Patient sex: M
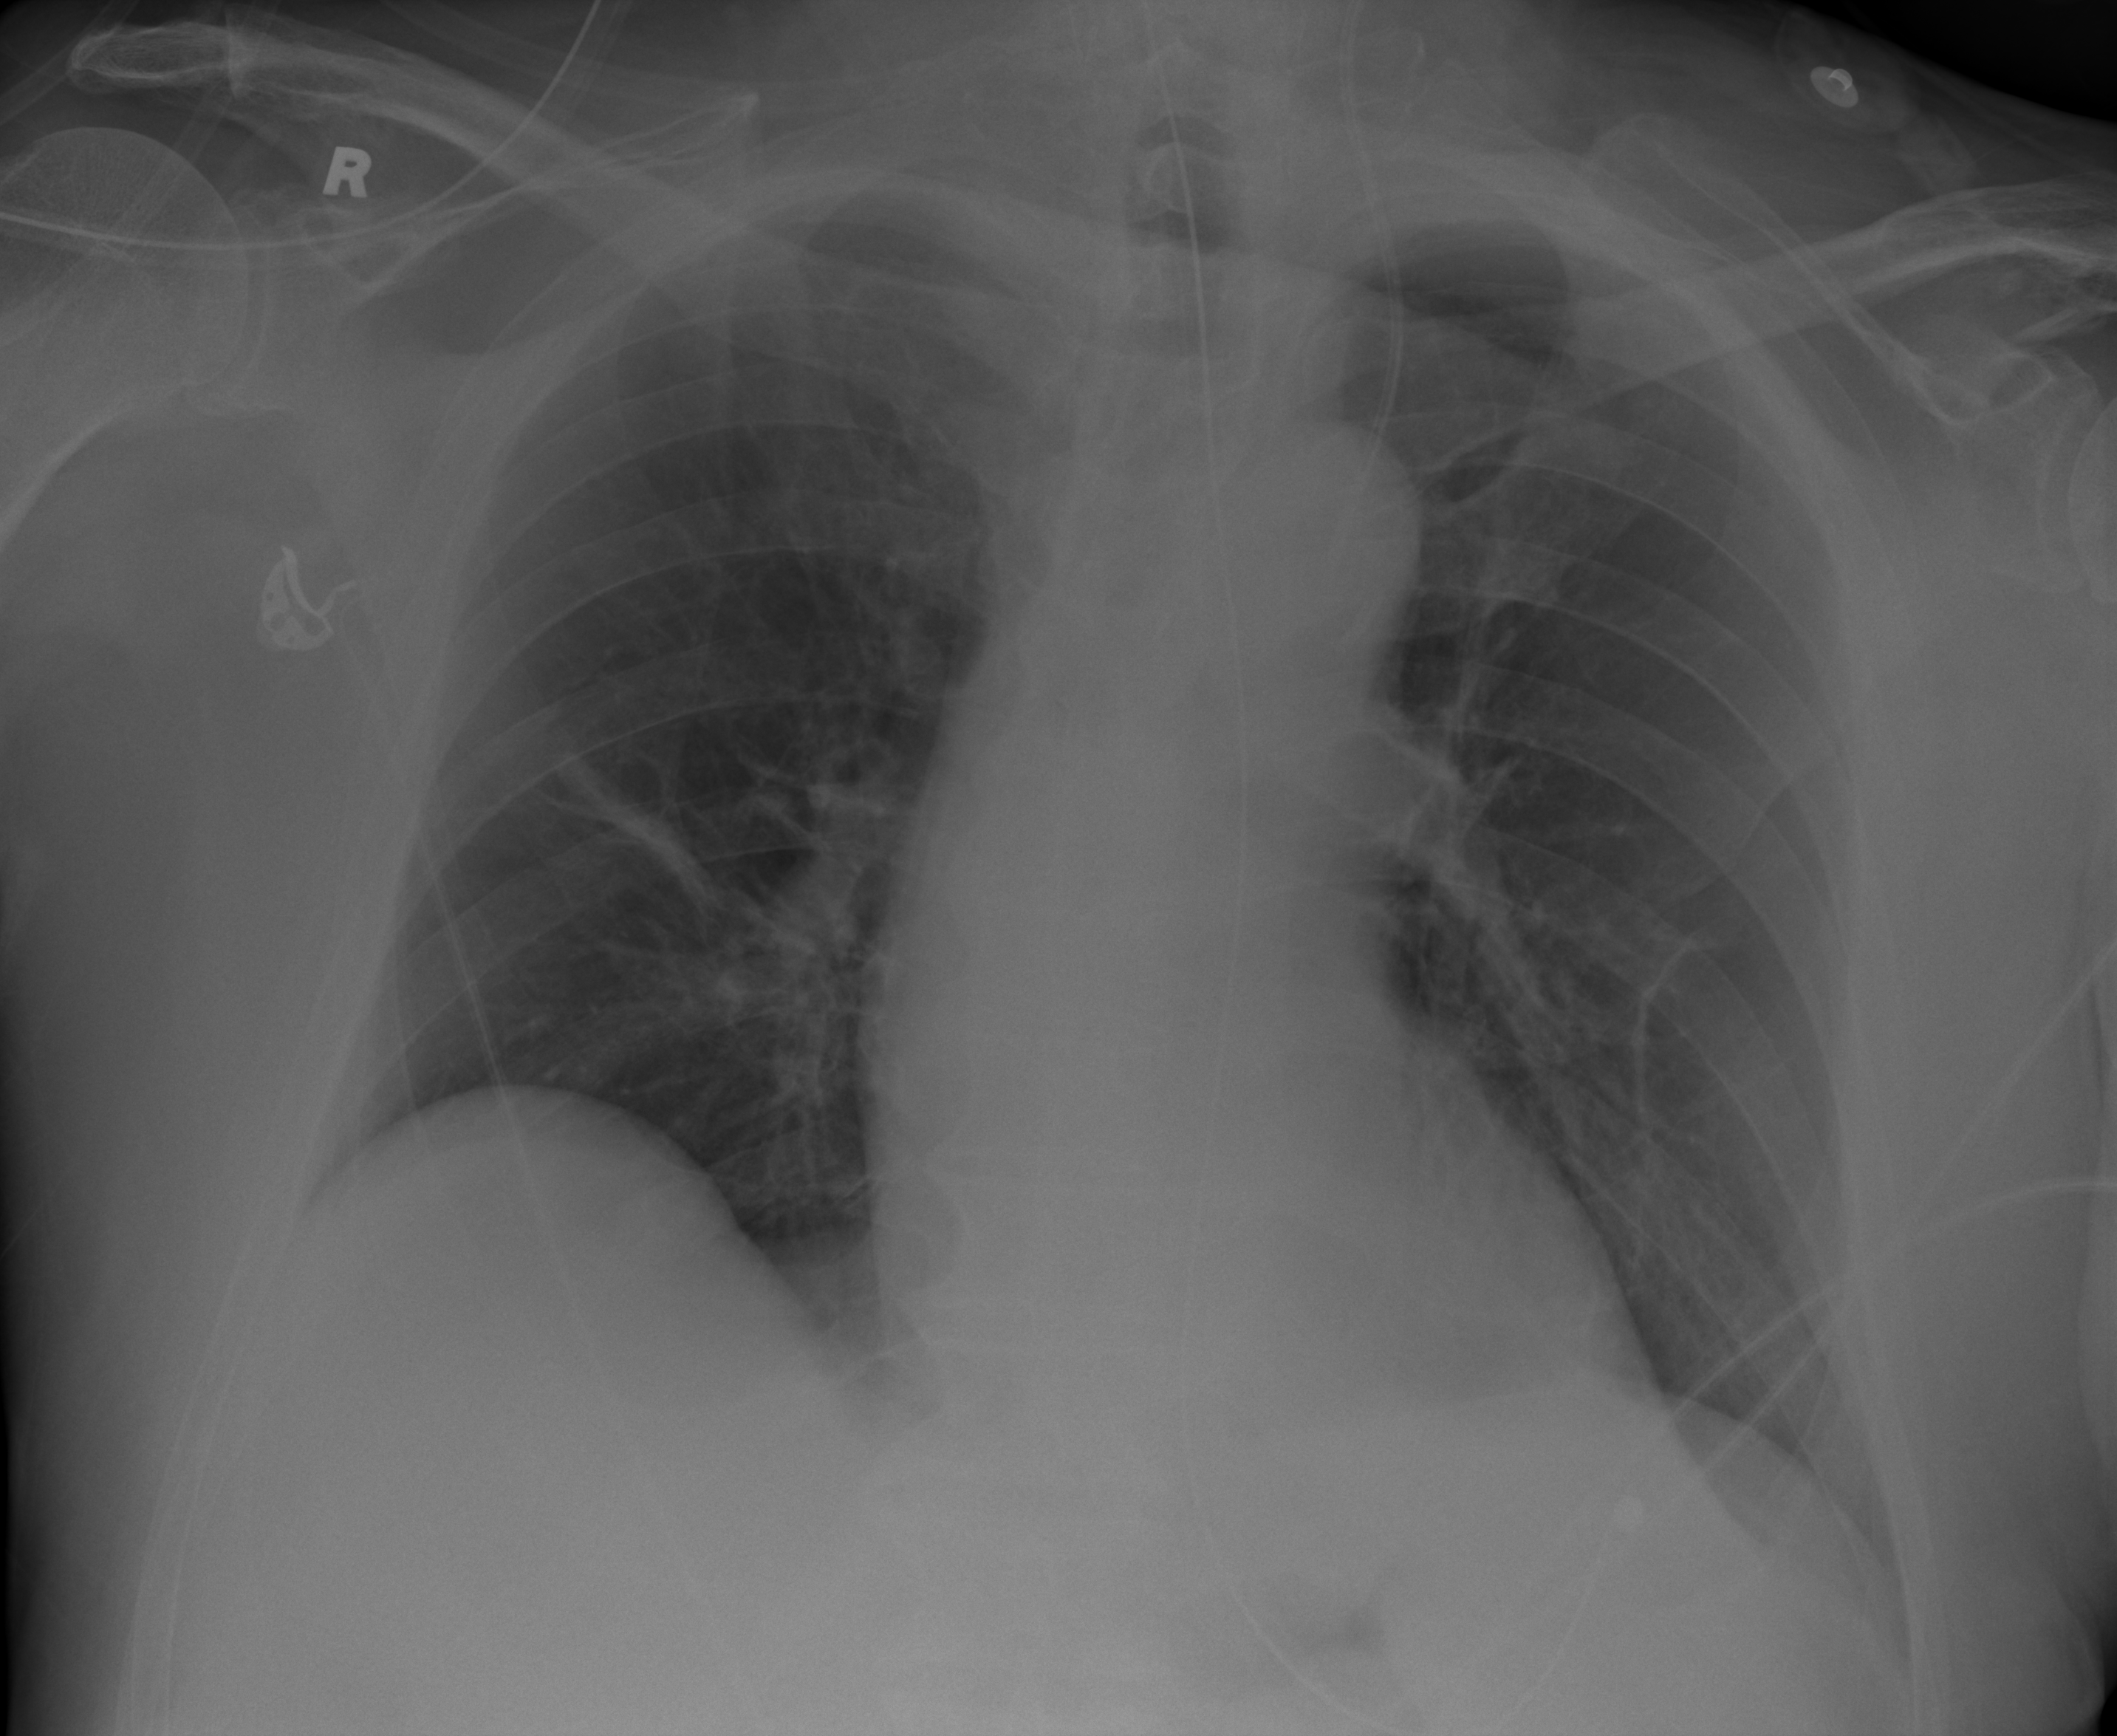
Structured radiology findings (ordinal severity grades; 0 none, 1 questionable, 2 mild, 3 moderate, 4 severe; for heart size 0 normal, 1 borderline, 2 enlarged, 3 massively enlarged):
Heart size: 0
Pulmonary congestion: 0
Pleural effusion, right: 0
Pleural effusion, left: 0
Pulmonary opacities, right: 0
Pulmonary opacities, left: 0
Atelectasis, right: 2
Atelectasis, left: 0